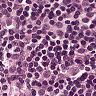
Metastatic tissue present: no